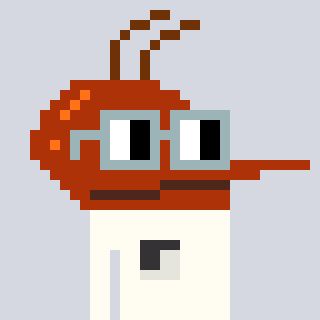
a pixel art character with square dark gray glasses, a mosquito-shaped head and a grayscale-colored body on a cool background